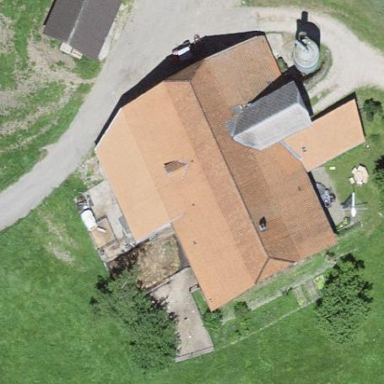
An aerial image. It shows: Farm building.